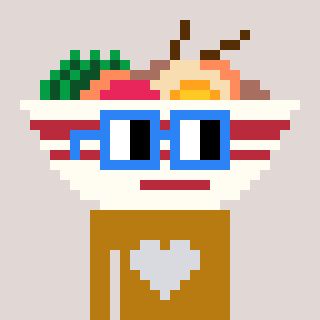
a pixel art character with square blue glasses, a noodles-shaped head and a gold-colored body on a warm background